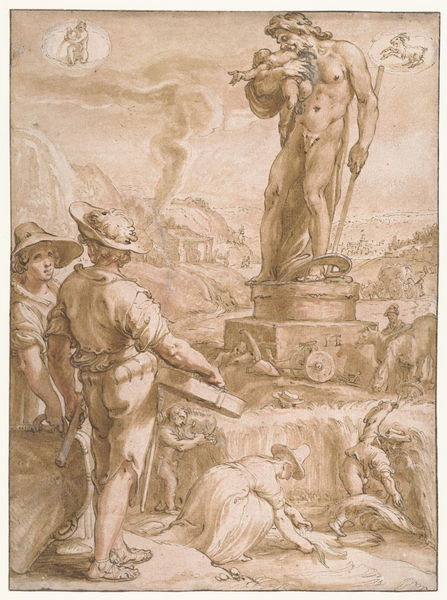
Titel: Saturnus
Künstler: Hendrick Goltzius
Standort: Amsterdam
Institution: Rijksmuseum
Schlagwörter: affiche, jaune, oiseau, fissures, poster